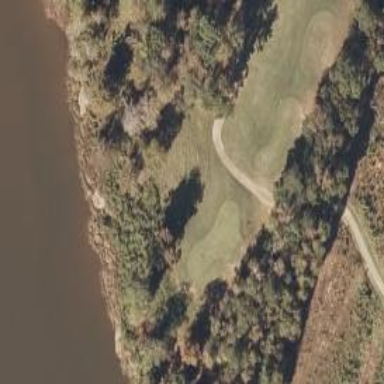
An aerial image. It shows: Golf tee.